Here is the time-frequency representation (spectrogram) of a rolling-element bearing's vibration measurement. Diagnose the bearing from this image, choosing from: normal, inner_race, outer_race, ball.
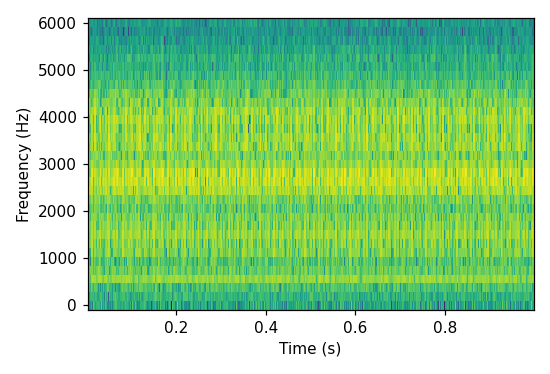
Answer: inner_race